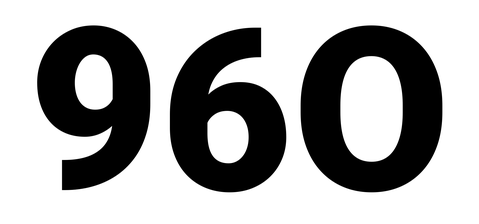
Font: Roboto_Black